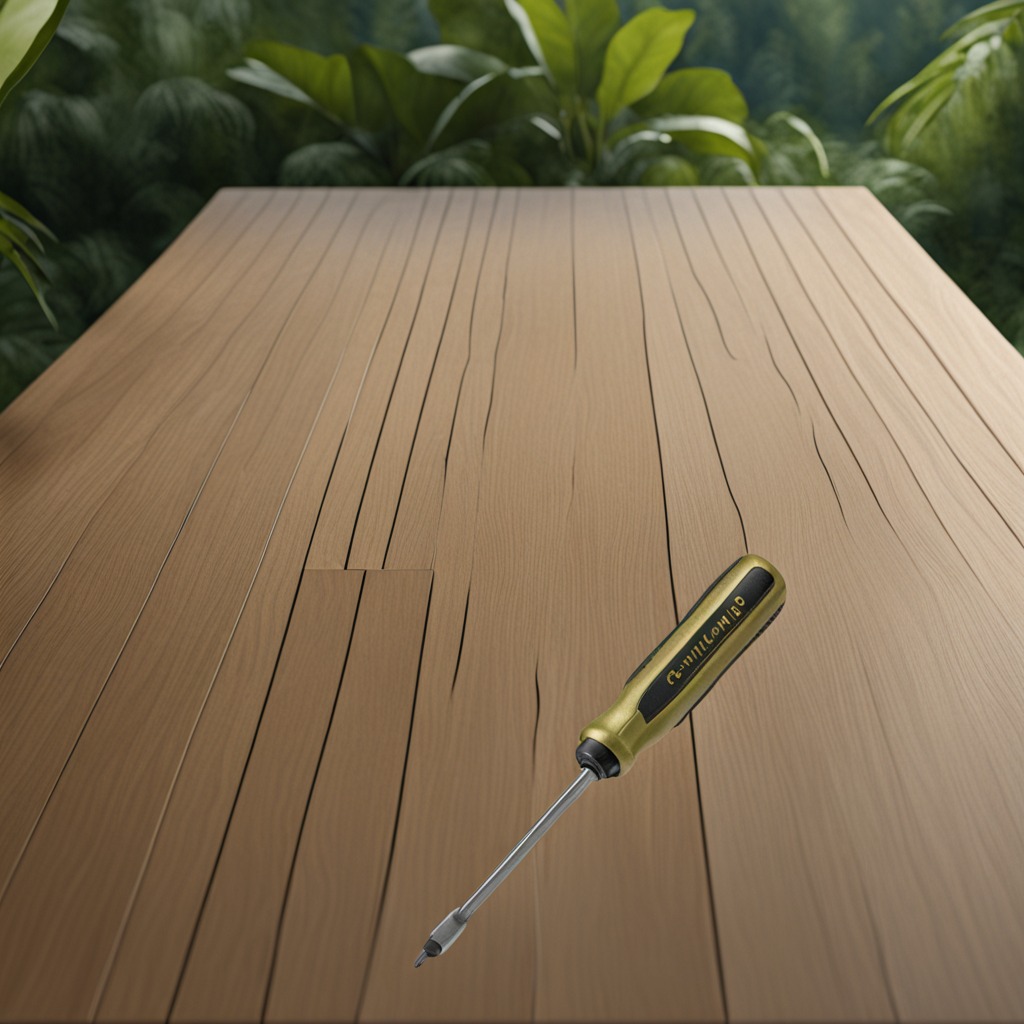
A screwdriver is lying on a wooden table inside a jungle field workshop tent.